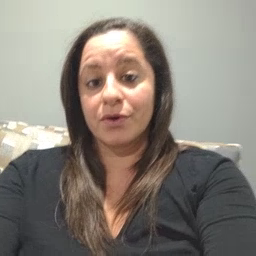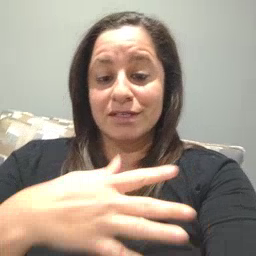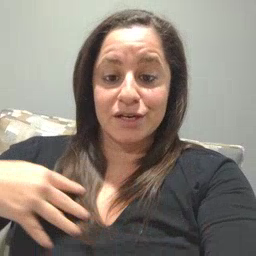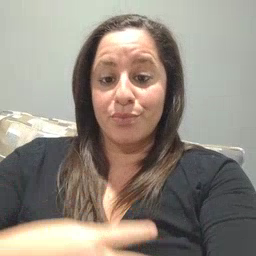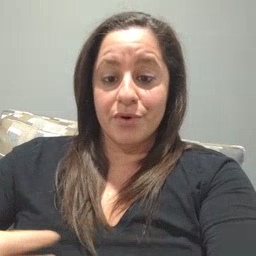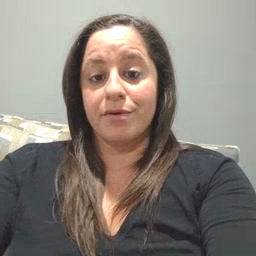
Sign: zebra